Chest X-ray:
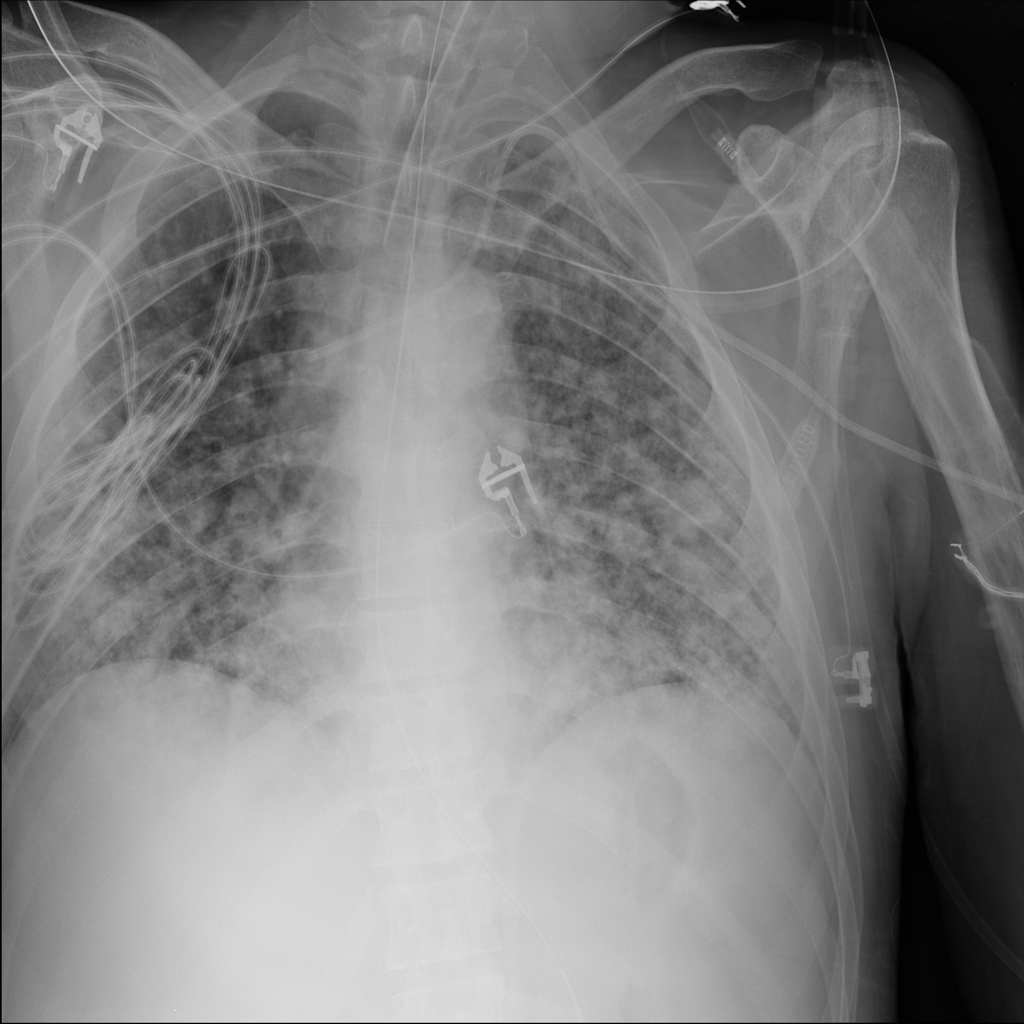
Findings: Effusion, Consolidation, Diffuse Nodule
No abnormal finding: no